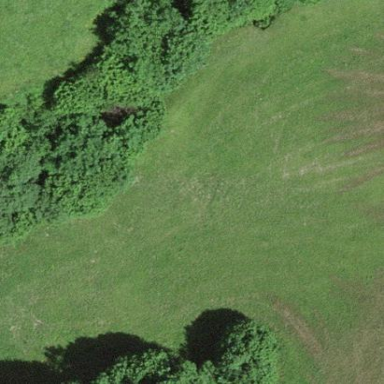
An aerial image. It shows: Forest with mixed types of leaves.